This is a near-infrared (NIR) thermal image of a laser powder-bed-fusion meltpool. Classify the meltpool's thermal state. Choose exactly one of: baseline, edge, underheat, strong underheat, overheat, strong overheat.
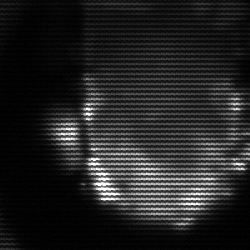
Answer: baseline